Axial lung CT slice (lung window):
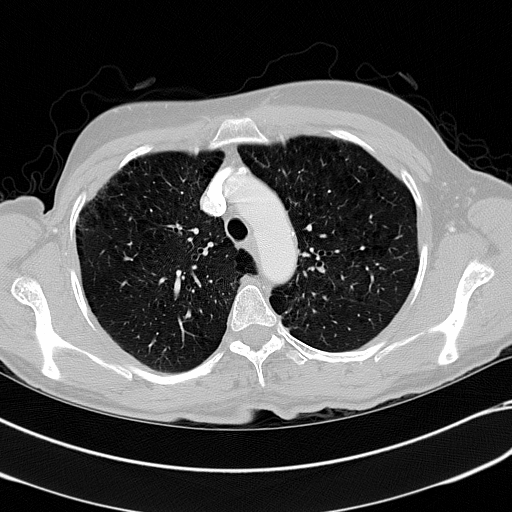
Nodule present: no